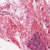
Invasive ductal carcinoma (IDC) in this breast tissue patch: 0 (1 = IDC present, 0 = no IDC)